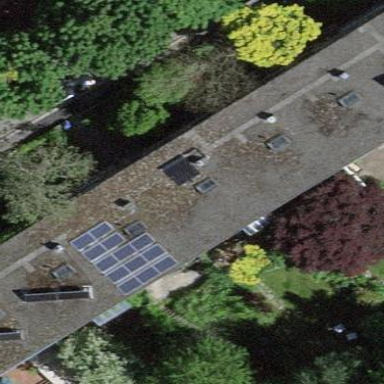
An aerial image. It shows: Terrace building.